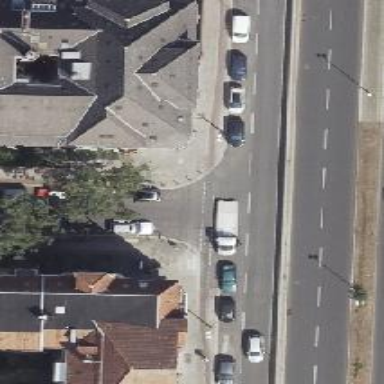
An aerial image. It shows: Unmarked road crossing.